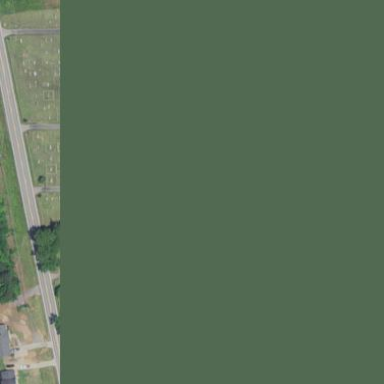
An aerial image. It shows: Cemetery.